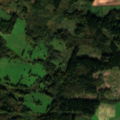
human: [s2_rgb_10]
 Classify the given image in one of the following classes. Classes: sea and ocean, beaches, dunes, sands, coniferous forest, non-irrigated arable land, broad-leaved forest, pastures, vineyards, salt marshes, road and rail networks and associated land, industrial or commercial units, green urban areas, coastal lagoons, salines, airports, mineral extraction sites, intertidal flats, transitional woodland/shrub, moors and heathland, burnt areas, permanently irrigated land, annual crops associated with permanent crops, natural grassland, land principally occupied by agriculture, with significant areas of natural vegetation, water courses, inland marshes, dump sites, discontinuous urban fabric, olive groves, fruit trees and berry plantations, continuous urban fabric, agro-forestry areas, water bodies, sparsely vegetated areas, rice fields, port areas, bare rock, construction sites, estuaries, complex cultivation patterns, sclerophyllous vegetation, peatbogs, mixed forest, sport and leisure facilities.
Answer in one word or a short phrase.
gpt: non-irrigated arable land, complex cultivation patterns, land principally occupied by agriculture, with significant areas of natural vegetation, broad-leaved forest, coniferous forest, mixed forest